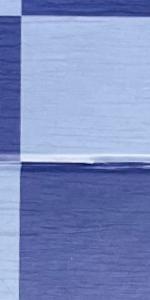
Label: Empty